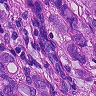
Metastatic tissue present: yes